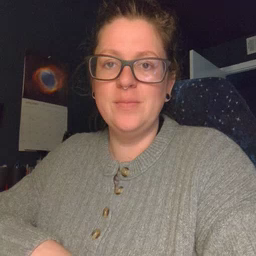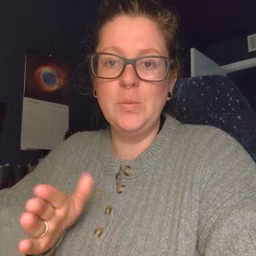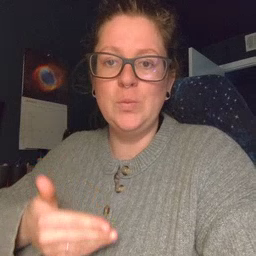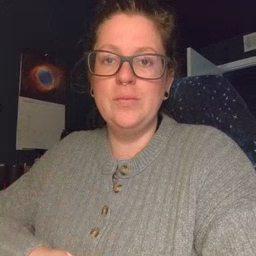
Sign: room